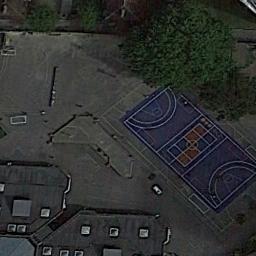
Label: basketball_court